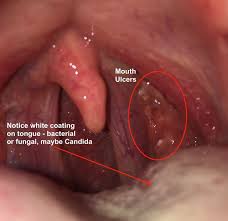
Condition: Mouth Ulcer